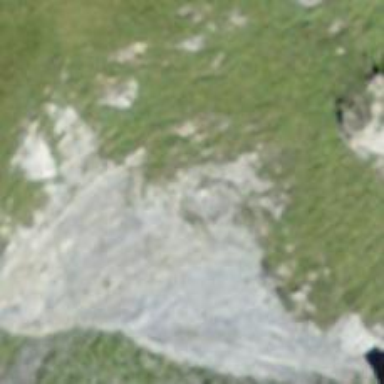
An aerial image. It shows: Natural cliff.